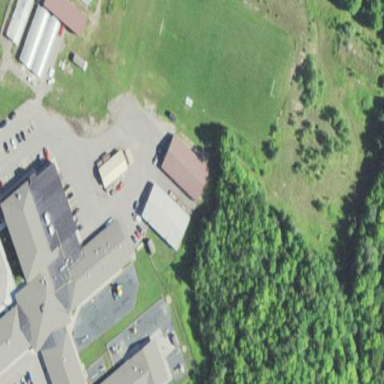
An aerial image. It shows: School.